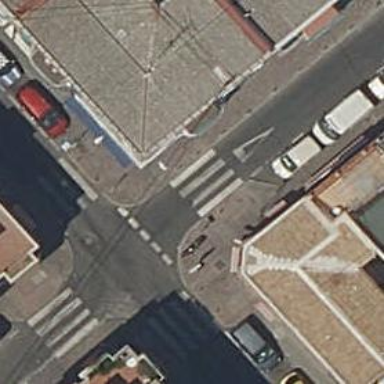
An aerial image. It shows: Marked crossing on the road.